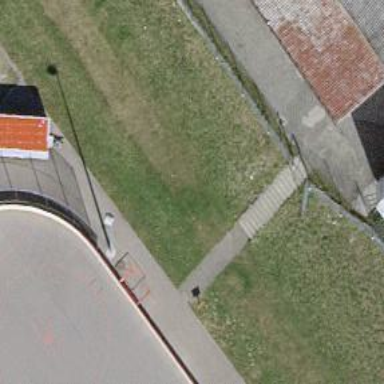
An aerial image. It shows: Road with steps.